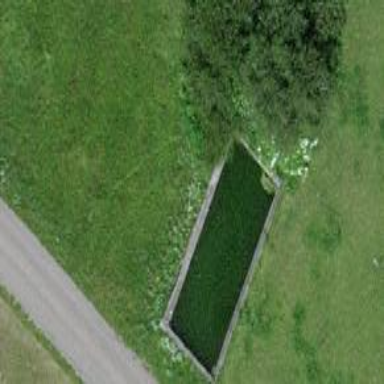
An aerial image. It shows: Emergency water tank next to natural water source.